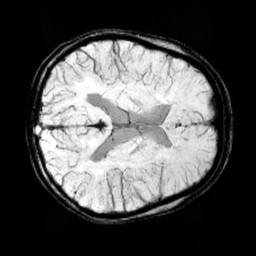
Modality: minIP
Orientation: axial
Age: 13
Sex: female
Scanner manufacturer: siemens
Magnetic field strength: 3 T
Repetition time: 0.027 s
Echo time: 0.02 s